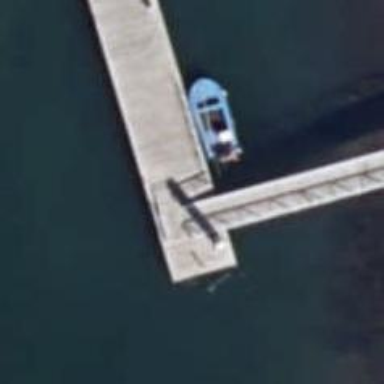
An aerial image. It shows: Man-made pier.